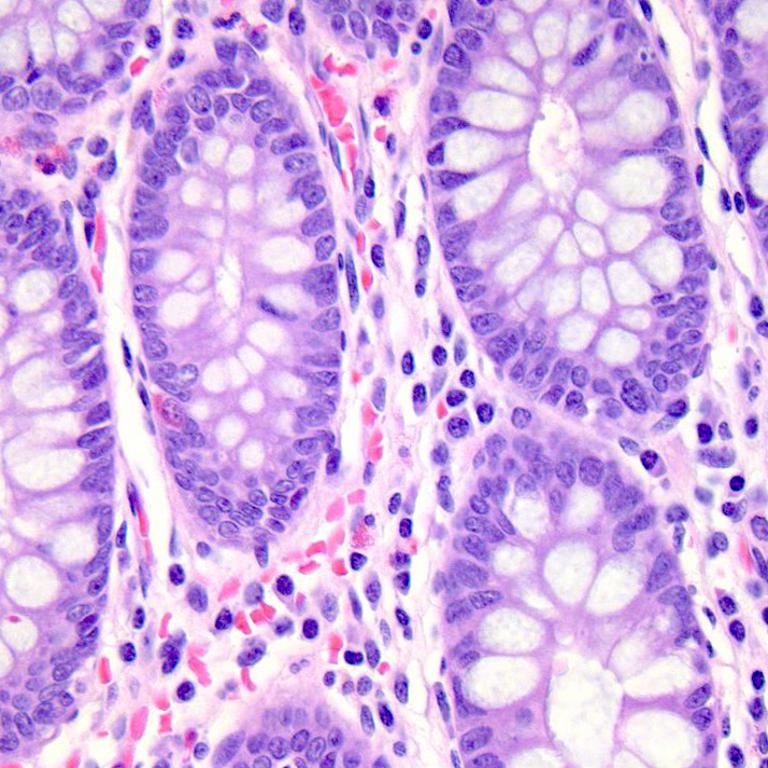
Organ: colon
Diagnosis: benign